Question: I am trying to setup module structure for my Zend project, and this is an error I am getting. I do not understand why Renderer looking for this path . Is there some problem with Camel notation in Zend ? Thanks.
'''
Zend\View\Exception\RuntimeException
File:
C:\dev\xampp\htdocs\OnlineFieldEvaluation\vendor\zendframework\zendframework\library\Zend\View\Renderer\PhpRenderer.php:499
Message:
Zend\View\Renderer\PhpRenderer::render: Unable to render template "online-field-evaluation/online-field-evaluation/index"; resolver could not resolve to a file
Stack trace:
#0 C:\dev\xampp\htdocs\OnlineFieldEvaluation\vendor\zendframework\zendframework\library\Zend\View\View.php(205): Zend\View\Renderer\PhpRenderer->render(Object(Zend\View\Model\ViewModel))
#1 C:\dev\xampp\htdocs\OnlineFieldEvaluation\vendor\zendframework\zendframework\library\Zend\View\View.php(233): Zend\View\View->render(Object(Zend\View\Model\ViewModel))
#2 C:\dev\xampp\htdocs\OnlineFieldEvaluation\vendor\zendframework\zendframework\library\Zend\View\View.php(198): Zend\View\View->renderChildren(Object(Zend\View\Model\ViewModel))
#3 C:\dev\xampp\htdocs\OnlineFieldEvaluation\vendor\zendframework\zendframework\library\Zend\Mvc\View\Http\DefaultRenderingStrategy.php(102): Zend\View\View->render(Object(Zend\View\Model\ViewModel))
#4 [internal function]: Zend\Mvc\View\Http\DefaultRenderingStrategy->render(Object(Zend\Mvc\MvcEvent))
#5 C:\dev\xampp\htdocs\OnlineFieldEvaluation\vendor\zendframework\zendframework\library\Zend\EventManager\EventManager.php(471): call_user_func(Array, Object(Zend\Mvc\MvcEvent))
#6 C:\dev\xampp\htdocs\OnlineFieldEvaluation\vendor\zendframework\zendframework\library\Zend\EventManager\EventManager.php(207): Zend\EventManager\EventManager->triggerListeners('render', Object(Zend\Mvc\MvcEvent), Array)
#7 C:\dev\xampp\htdocs\OnlineFieldEvaluation\vendor\zendframework\zendframework\library\Zend\Mvc\Application.php(347): Zend\EventManager\EventManager->trigger('render', Object(Zend\Mvc\MvcEvent))
#8 C:\dev\xampp\htdocs\OnlineFieldEvaluation\vendor\zendframework\zendframework\library\Zend\Mvc\Application.php(322): Zend\Mvc\Application->completeRequest(Object(Zend\Mvc\MvcEvent))
#9 C:\dev\xampp\htdocs\OnlineFieldEvaluation\public\index.php(25): Zend\Mvc\Application->run()
#10 {main}
'''
'''
<?php
return array(
'controllers' => array(
'invokables' => array(
'OnlineFieldEvaluation\Controller\OnlineFieldEvaluation' => 'OnlineFieldEvaluation\Controller\OnlineFieldEvaluationController',
),
),
// The following section is new and should be added to your file
'router' => array(
'routes' => array(
'onlinefieldevaluation' => array(
'type' => 'segment',
'options' => array(
'route' => '/onlinefieldevaluation[/][:action][/:id]',
'constraints' => array(
'action' => '[a-zA-Z][a-zA-Z0-9_-]*',
'id' => '[0-9]+',
),
'defaults' => array(
'controller' => 'onlinefieldevaluation\Controller\onlinefieldevaluation',
'action' => 'index',
),
),
),
),
),
'view_manager' => array(
'template_path_stack' => array(
'onlinefieldevaluation' => __DIR__ . '/../view',
),
),
);
'''
'''
<?php
namespace OnlineFieldEvaluation;
class Module
{
public function getConfig()
{
return include __DIR__ . '/config/module.config.php';
}
public function getAutoloaderConfig()
{
return array(
'Zend\Loader\ClassMapAutoloader' => array(
__DIR__ . '/autoload_classmap.php',
),
'Zend\Loader\StandardAutoloader' => array(
'namespaces' => array(
__NAMESPACE__ => __DIR__ . '/src/' . __NAMESPACE__,
),
),
);
}
}
'''
**EDIT 1: here is the image of my project structure : **

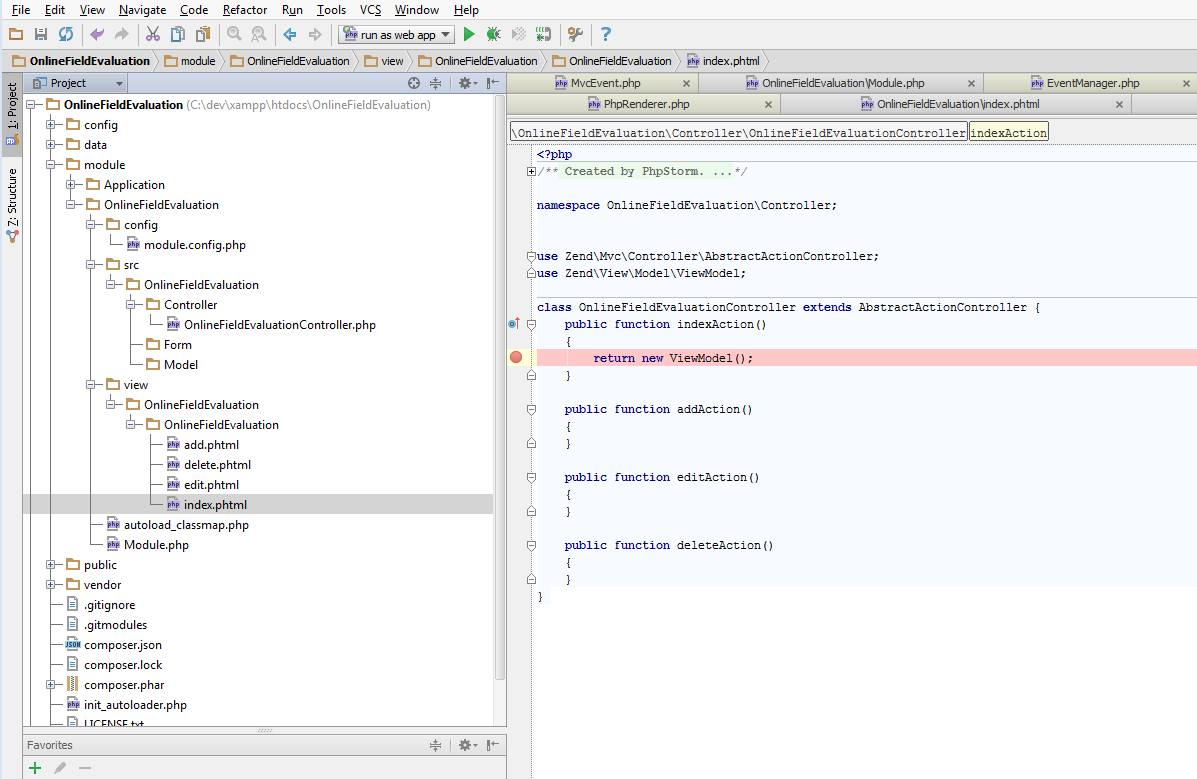
Answer: on your config.php you wrote
'''
'invokables' => array(
'OnlineFieldEvaluation\Controller\OnlineFieldEvaluation' => 'OnlineFieldEvaluation\Controller\OnlineFieldEvaluationController',
),
'''
But you call
'''
'defaults' => array(
'controller' => 'onlinefieldevaluation\Controller\onlinefieldevaluation',
'action' => 'index',
),
'''
change by this
'''
'defaults' => array(
'controller' => 'OnlineFieldEvaluation\Controller\OnlineFieldEvaluation',
'action' => 'index',
),
'''
and change the folders names of your view script to lowercase like
'''
view
online-field-evaluation
online-field-evaluation
'''